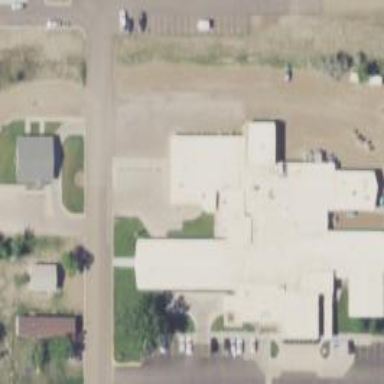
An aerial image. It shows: Healthcare clinic is depicted in the image.